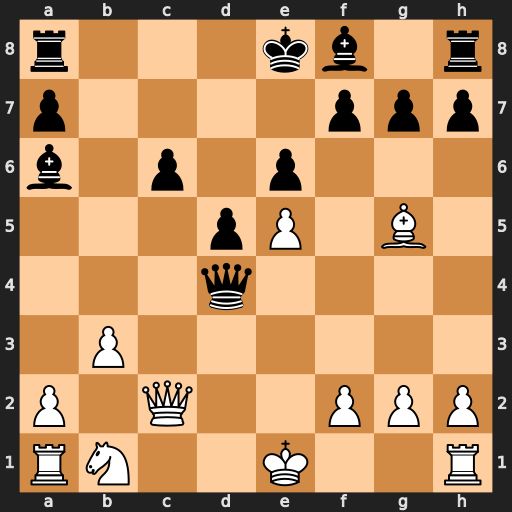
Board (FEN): r3kb1r/p4ppp/b1p1p3/3pP1B1/3q4/1P6/P1Q2PPP/RN2K2R
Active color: w
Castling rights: KQkq
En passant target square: -
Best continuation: Qxc6#